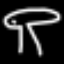
Label: mushroom